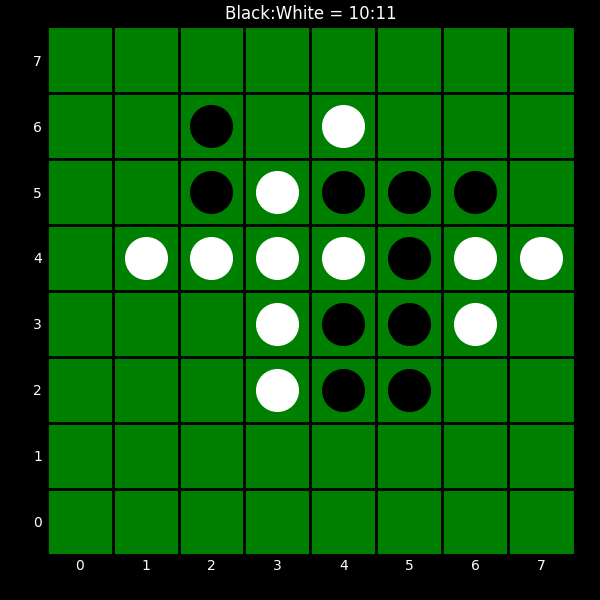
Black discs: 10
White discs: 11